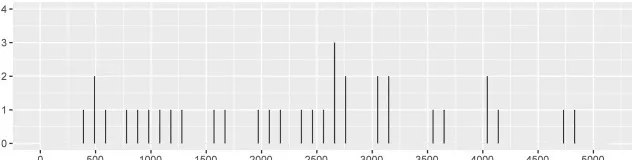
Pathogen identification from cerebrospinal fluid sample using next-generation sequencing method. (A) The number of sequencing reads identified corresponding to Human polyomavirus 2 [also known as JC virus ] was 34; with genome coverage 35.1825.
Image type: chart (chart)